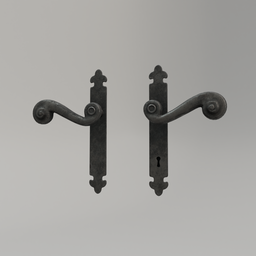
Label: mechanical